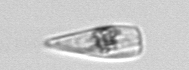
Label: Licmophora